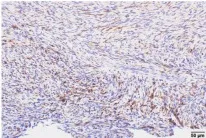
Histopathological findings of cardiac monophasic synovial sarcoma. SSX; , x200.
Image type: pathology (immunostaining)